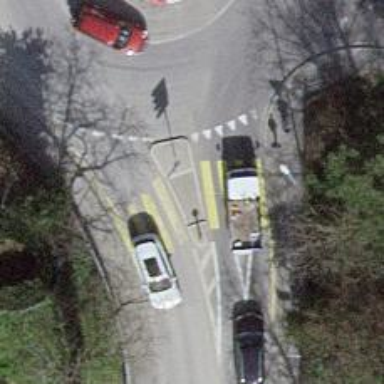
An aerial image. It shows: Uncontrolled crossing with central island on the road.